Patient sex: F
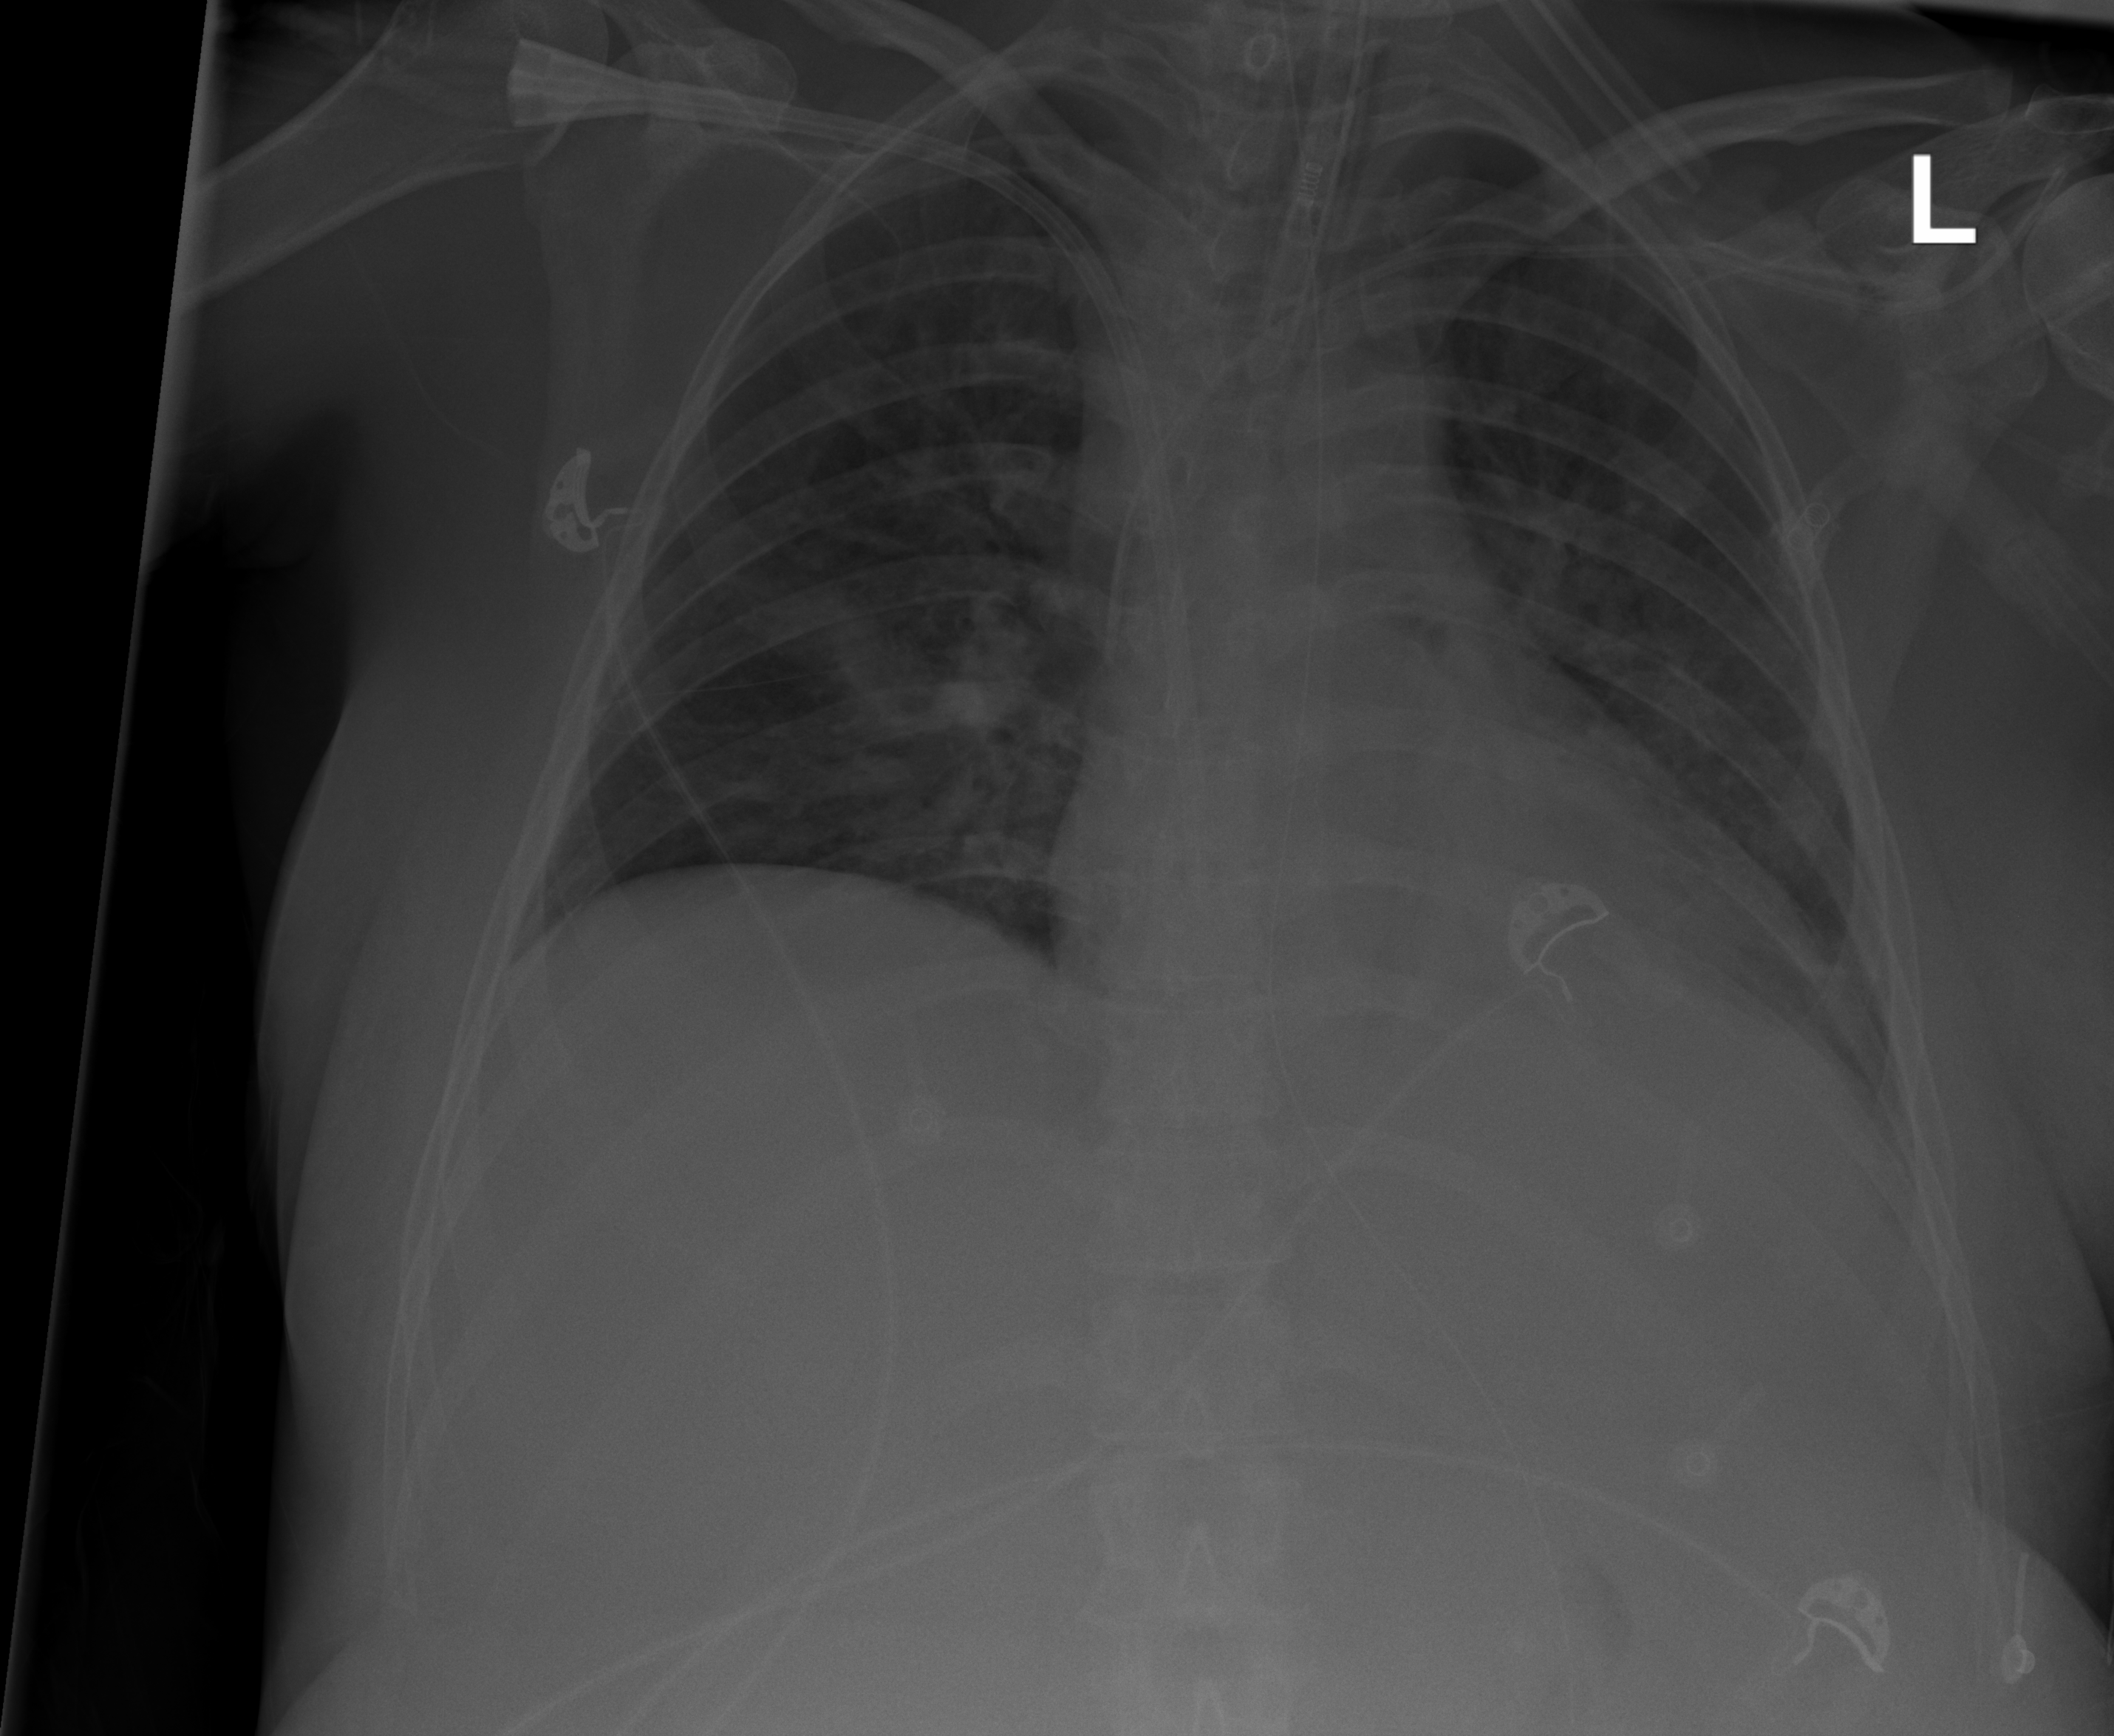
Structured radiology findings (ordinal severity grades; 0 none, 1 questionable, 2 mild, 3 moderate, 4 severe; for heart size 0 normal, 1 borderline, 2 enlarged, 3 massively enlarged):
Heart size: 2
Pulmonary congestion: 2
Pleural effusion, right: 2
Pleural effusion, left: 2
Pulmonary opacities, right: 2
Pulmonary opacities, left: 2
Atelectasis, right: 2
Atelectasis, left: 0